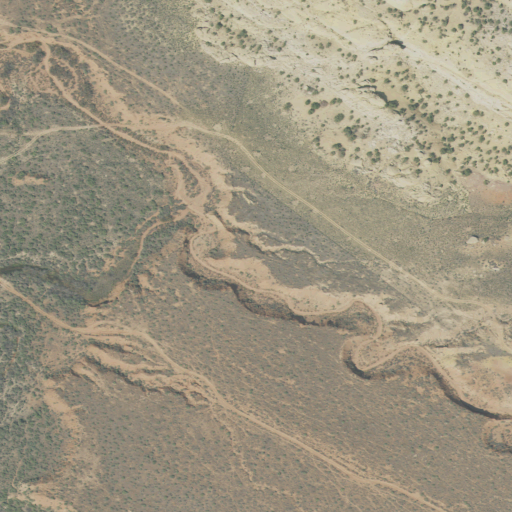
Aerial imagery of valley in Utah named Bourdette Draw containing shrub, grassland, woody wetlands, and herbaceous wetlands